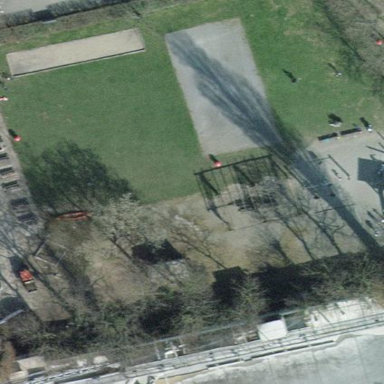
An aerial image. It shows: Playground area for leisure activities on the land.